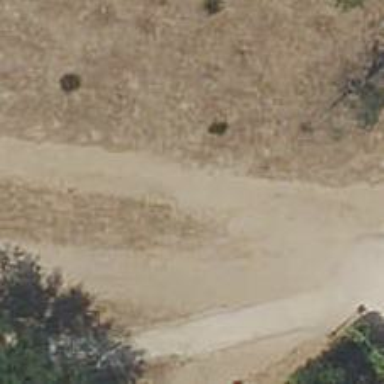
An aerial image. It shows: Unpaved footway.